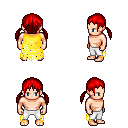
a pixel art fantasy rpg character, male body template, human, light skin, yellow tattered cape, white pants, red twin-tailed hairstyle, four views (front, back, left, right), 2x2 character sprite sheet, small pixel art, hard edges, no anti-aliasing